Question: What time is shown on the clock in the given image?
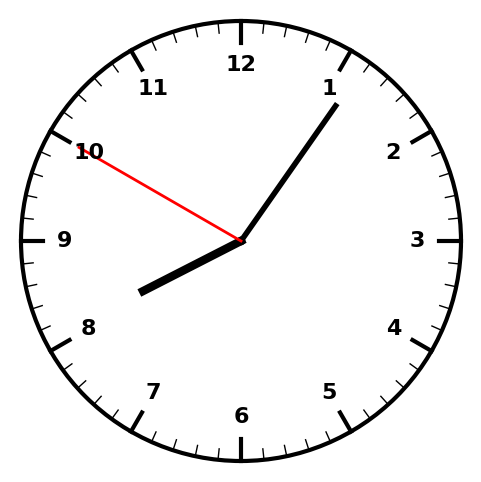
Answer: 08:05:50